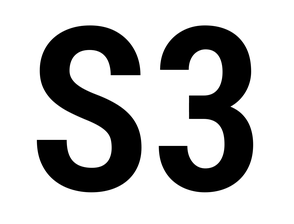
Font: Roboto_Condensed_SemiBold